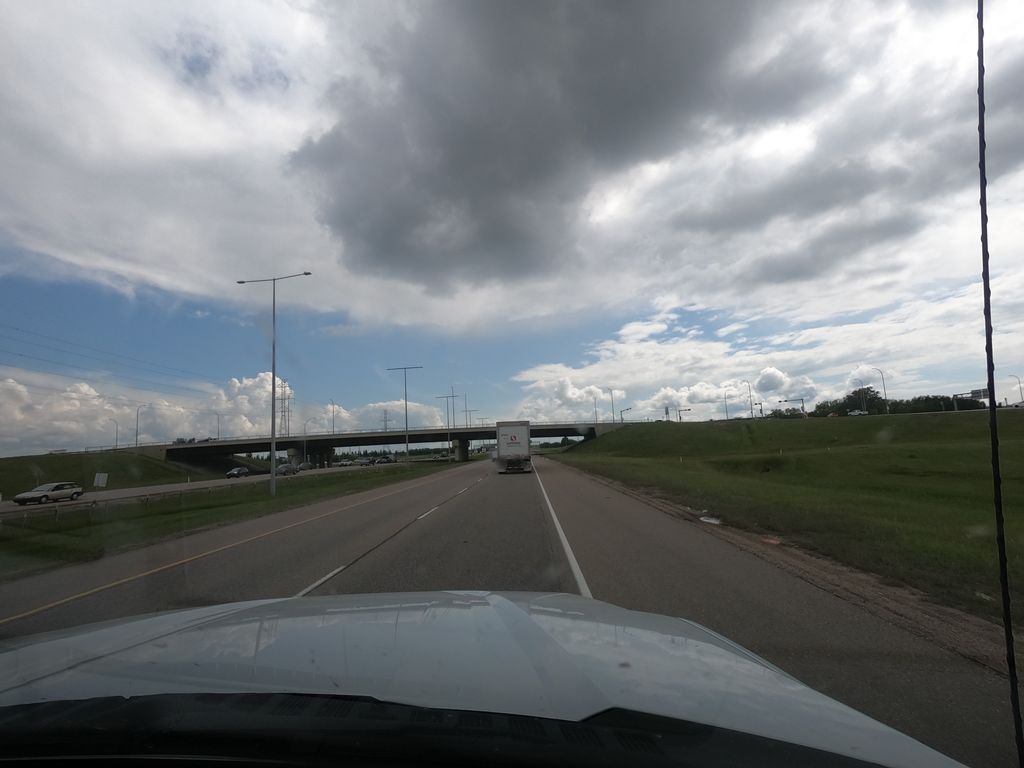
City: edmonton